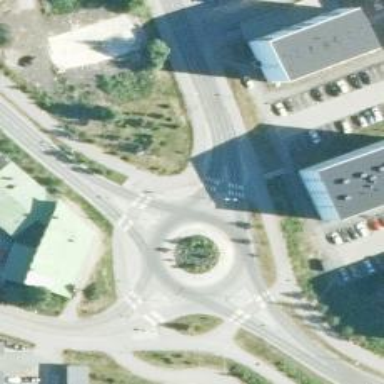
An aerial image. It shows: Secondary road around roundabout.